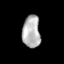
Tissue: prostate
Cell type: Myeloid cells
Senescence score: 0.7264
Nuclear area (px): 568
Mean DAPI intensity: 178.901